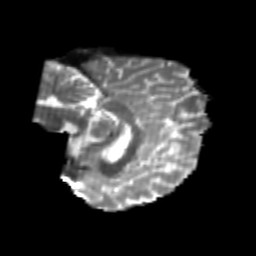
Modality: T2w
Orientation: sagittal
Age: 23
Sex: male
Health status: healthy
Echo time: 0.074 s